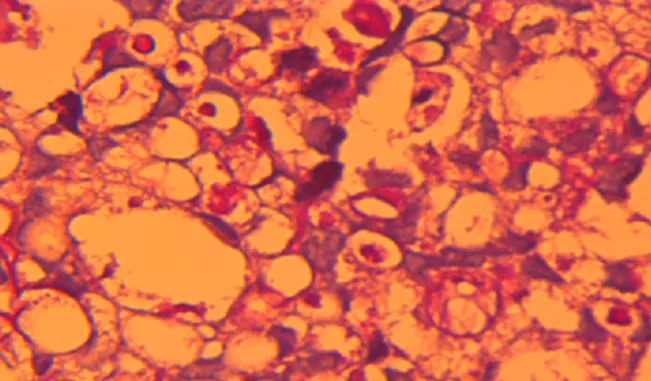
numerous intracellular and extracellular periodic acid-Schiff positive diastase, (periodic-acid-Schiff x400).
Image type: pathology (pas)